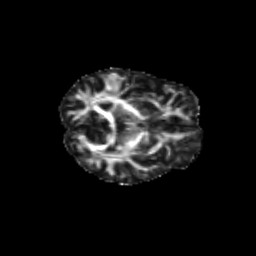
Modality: FA
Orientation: axial
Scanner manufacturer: siemens
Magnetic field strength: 3 T
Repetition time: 9.2 s
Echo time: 0.084 s